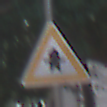
Verkehrszeichen: Vorfahrt
Umgebung: Outdoor, Suburban
Tageszeit: MorningAfternoon
Wetter: PartlyCloudy
Licht: Natural
Jahreszeit: NotSpecified
Kontrast: LowContrast